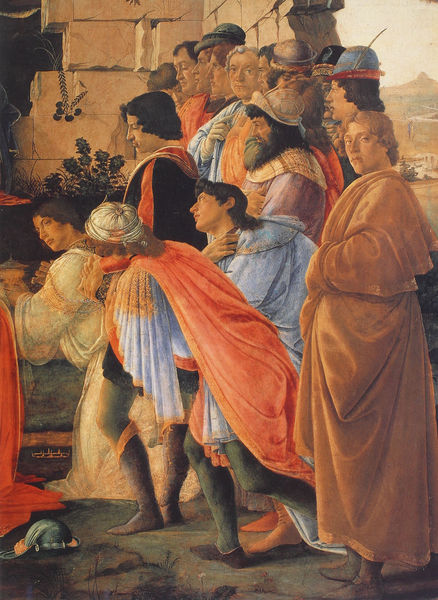
Titel: Anbetung durch die Magi
Künstler: Sandro Botticelli
Institution: Florenz, Uffizien
Schlagwörter: berg, blau, gemälde, landschaft, menschen, hut, hüte, männer, orange, schwarz, blick, gras, haus, rot, malerei, bart, mütze, wand, falten, stein, steine, erde, boden, gewand, mantel, gewänder, pflanze, pflanzen, locken, zuschauer, mauer, helm, mantegna, anbetung